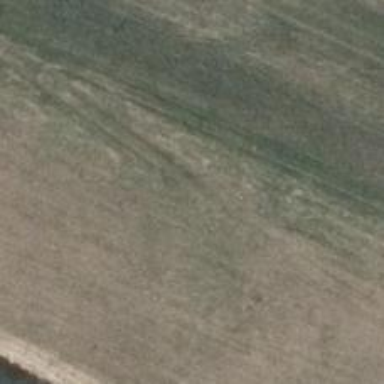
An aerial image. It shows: Grassy track with grade5 tracktype.